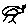
Label: bird